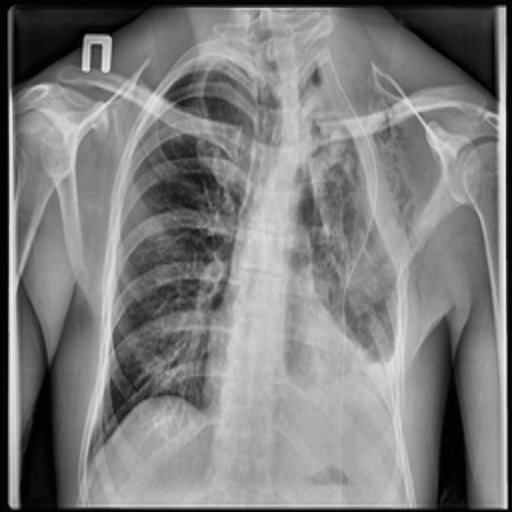
Finding: TUBERCULOSIS